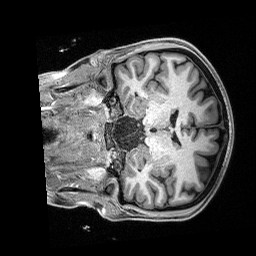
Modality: T1w
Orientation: coronal
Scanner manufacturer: siemens
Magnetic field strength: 3 T
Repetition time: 2.4 s
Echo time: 0.00122 s